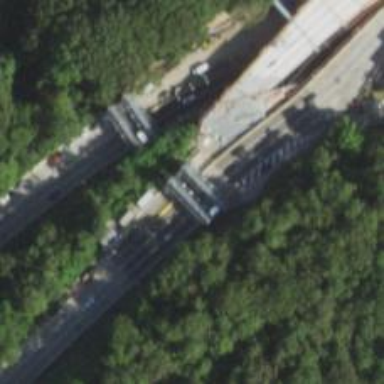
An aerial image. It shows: Toll gantry on the road.